Field crop: maize
Growth stage: 2
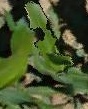
Species: maize